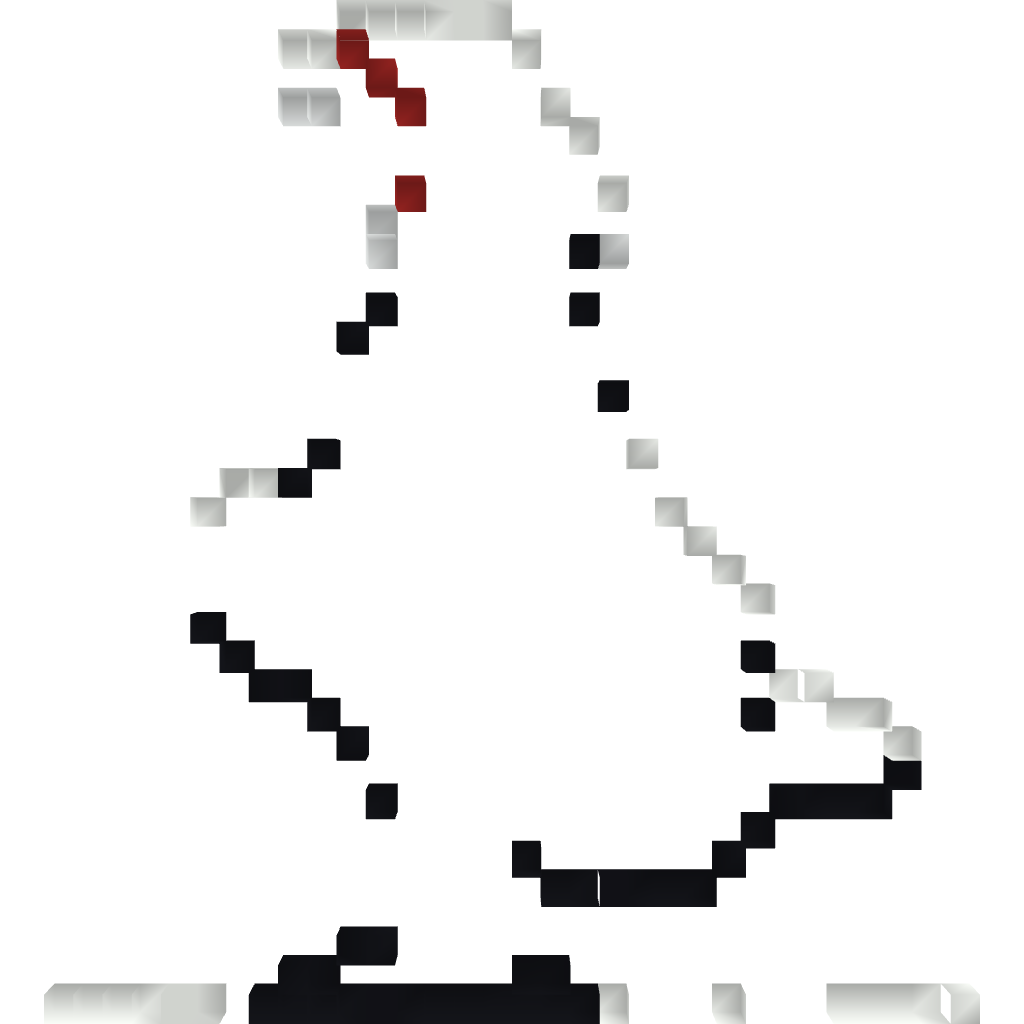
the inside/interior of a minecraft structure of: Daffy Duck